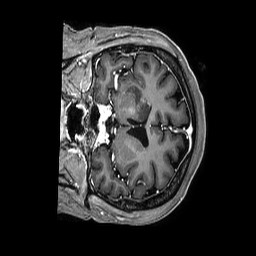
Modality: T1w
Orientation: coronal
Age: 38
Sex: female
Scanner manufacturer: philips
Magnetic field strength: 3 T
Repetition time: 0.006952 s
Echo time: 0.00319 s